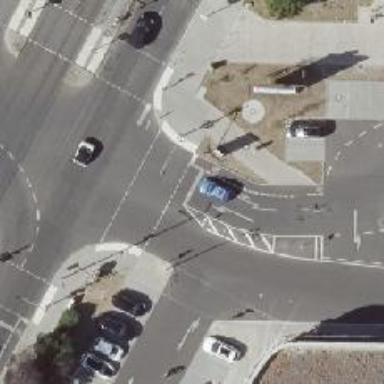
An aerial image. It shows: Road with traffic signals controlling the flow of traffic.